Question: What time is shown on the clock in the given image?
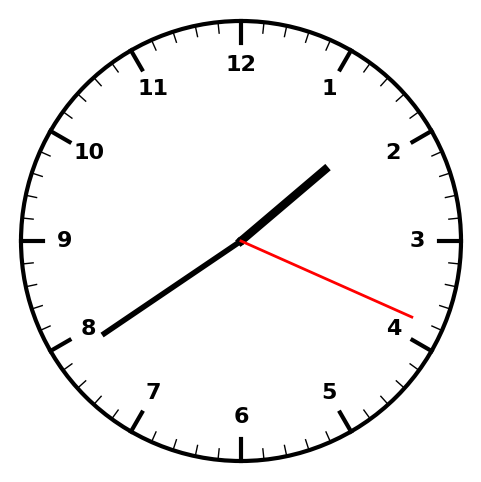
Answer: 01:39:19